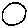
Label: circle